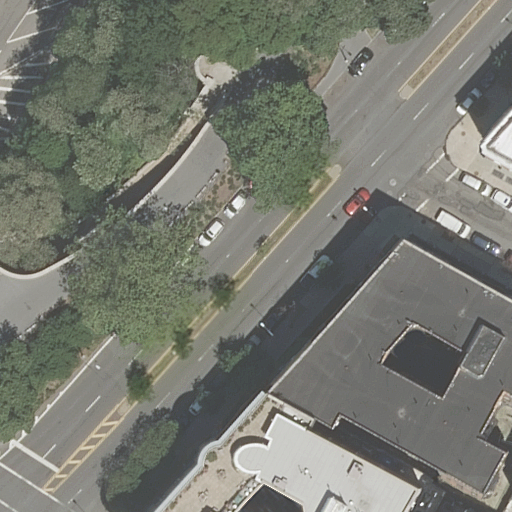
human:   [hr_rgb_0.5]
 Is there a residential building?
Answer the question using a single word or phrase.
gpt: yes

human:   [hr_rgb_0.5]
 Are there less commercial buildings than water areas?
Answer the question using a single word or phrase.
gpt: no

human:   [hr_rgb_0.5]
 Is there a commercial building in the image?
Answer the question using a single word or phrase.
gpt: no

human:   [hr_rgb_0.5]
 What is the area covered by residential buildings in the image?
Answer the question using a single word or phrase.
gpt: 807m2

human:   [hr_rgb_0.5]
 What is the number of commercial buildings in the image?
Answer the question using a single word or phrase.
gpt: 0

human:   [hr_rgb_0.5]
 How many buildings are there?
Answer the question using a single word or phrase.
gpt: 3

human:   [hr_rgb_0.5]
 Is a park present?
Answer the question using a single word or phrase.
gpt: yes

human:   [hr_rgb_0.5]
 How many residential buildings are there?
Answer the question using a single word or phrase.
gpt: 3

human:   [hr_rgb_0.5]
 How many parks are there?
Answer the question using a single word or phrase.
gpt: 1

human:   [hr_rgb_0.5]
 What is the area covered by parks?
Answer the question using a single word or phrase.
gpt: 5334m2

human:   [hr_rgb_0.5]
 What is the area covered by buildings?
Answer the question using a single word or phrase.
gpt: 807m2

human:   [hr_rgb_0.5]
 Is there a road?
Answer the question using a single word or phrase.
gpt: yes

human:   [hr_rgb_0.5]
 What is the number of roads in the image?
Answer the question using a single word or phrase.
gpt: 4

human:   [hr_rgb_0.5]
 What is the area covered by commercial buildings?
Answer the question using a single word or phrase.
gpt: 0m2

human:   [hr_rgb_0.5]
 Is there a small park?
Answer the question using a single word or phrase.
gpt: no

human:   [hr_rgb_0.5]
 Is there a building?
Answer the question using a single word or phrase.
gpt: yes

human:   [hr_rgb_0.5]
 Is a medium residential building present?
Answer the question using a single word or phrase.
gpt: yes

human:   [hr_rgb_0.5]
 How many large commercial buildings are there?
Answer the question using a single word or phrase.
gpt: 0

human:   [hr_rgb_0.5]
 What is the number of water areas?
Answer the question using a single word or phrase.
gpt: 0

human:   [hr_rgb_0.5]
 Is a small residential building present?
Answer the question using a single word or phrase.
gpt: yes

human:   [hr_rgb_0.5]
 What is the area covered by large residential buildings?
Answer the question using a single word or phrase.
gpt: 632m2

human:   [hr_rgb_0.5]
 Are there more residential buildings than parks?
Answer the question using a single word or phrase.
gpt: yes

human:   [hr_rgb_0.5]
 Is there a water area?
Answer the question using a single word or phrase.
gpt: no

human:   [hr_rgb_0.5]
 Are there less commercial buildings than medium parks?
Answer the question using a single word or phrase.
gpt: no

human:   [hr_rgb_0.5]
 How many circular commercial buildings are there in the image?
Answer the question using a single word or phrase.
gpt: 0

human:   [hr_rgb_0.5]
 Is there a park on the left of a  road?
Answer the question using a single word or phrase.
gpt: no

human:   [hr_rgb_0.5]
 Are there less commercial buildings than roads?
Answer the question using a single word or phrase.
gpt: yes

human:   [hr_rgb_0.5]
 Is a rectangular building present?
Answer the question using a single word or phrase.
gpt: yes

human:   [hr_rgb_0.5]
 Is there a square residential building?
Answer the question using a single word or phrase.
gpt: no

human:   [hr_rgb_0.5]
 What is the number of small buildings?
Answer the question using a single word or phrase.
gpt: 1

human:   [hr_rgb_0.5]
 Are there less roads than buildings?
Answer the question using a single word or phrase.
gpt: no

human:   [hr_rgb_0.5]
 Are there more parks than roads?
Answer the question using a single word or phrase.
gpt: no

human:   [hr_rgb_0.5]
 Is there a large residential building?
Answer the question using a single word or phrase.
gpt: yes

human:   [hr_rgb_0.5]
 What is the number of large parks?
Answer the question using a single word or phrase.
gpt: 1

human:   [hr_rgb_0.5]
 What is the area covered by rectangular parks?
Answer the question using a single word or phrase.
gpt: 5334m2

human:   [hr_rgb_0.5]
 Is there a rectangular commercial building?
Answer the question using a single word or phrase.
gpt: no

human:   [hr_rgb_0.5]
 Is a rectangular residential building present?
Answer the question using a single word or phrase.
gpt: yes

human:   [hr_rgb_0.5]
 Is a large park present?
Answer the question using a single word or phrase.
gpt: yes

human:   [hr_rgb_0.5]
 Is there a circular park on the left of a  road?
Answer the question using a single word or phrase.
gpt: no

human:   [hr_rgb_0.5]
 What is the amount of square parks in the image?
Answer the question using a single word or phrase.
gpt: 0

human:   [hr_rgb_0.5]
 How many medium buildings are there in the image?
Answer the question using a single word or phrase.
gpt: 1

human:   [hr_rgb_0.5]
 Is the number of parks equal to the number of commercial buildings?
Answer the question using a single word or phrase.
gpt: no

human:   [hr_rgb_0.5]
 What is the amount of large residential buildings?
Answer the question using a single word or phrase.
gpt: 1

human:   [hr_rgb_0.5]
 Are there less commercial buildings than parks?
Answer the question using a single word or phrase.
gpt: yes

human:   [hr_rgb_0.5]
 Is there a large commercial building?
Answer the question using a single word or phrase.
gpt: no

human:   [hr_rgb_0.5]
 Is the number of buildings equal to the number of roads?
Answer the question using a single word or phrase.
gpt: no

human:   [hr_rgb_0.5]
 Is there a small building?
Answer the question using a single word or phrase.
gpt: yes

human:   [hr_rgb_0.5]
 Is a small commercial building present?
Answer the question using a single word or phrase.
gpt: no

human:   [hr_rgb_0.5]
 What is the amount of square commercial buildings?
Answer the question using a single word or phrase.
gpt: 0

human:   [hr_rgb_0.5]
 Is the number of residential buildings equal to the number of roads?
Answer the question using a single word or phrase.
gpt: no

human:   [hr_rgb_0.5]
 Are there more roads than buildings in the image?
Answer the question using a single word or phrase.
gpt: yes

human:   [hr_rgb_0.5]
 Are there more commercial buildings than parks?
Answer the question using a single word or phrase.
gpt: no

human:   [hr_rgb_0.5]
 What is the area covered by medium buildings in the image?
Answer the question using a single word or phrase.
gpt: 174m2

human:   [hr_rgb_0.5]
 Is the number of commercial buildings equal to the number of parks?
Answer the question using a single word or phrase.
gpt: no

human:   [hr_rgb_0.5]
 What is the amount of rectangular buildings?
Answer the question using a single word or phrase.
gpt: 2

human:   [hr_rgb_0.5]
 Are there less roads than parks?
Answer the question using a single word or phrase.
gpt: no

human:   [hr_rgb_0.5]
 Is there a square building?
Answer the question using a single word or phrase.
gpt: no

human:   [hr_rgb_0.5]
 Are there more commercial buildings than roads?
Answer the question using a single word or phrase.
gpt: no

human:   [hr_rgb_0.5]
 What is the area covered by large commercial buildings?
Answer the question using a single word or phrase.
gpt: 0m2

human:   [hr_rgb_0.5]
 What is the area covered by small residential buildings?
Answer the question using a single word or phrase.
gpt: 0m2

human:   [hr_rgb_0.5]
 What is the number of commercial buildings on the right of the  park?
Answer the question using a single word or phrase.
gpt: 0

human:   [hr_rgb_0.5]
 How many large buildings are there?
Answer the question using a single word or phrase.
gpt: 1

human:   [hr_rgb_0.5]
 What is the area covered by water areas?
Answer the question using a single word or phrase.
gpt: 0m2

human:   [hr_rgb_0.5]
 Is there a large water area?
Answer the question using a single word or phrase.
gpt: no